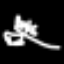
Label: pants